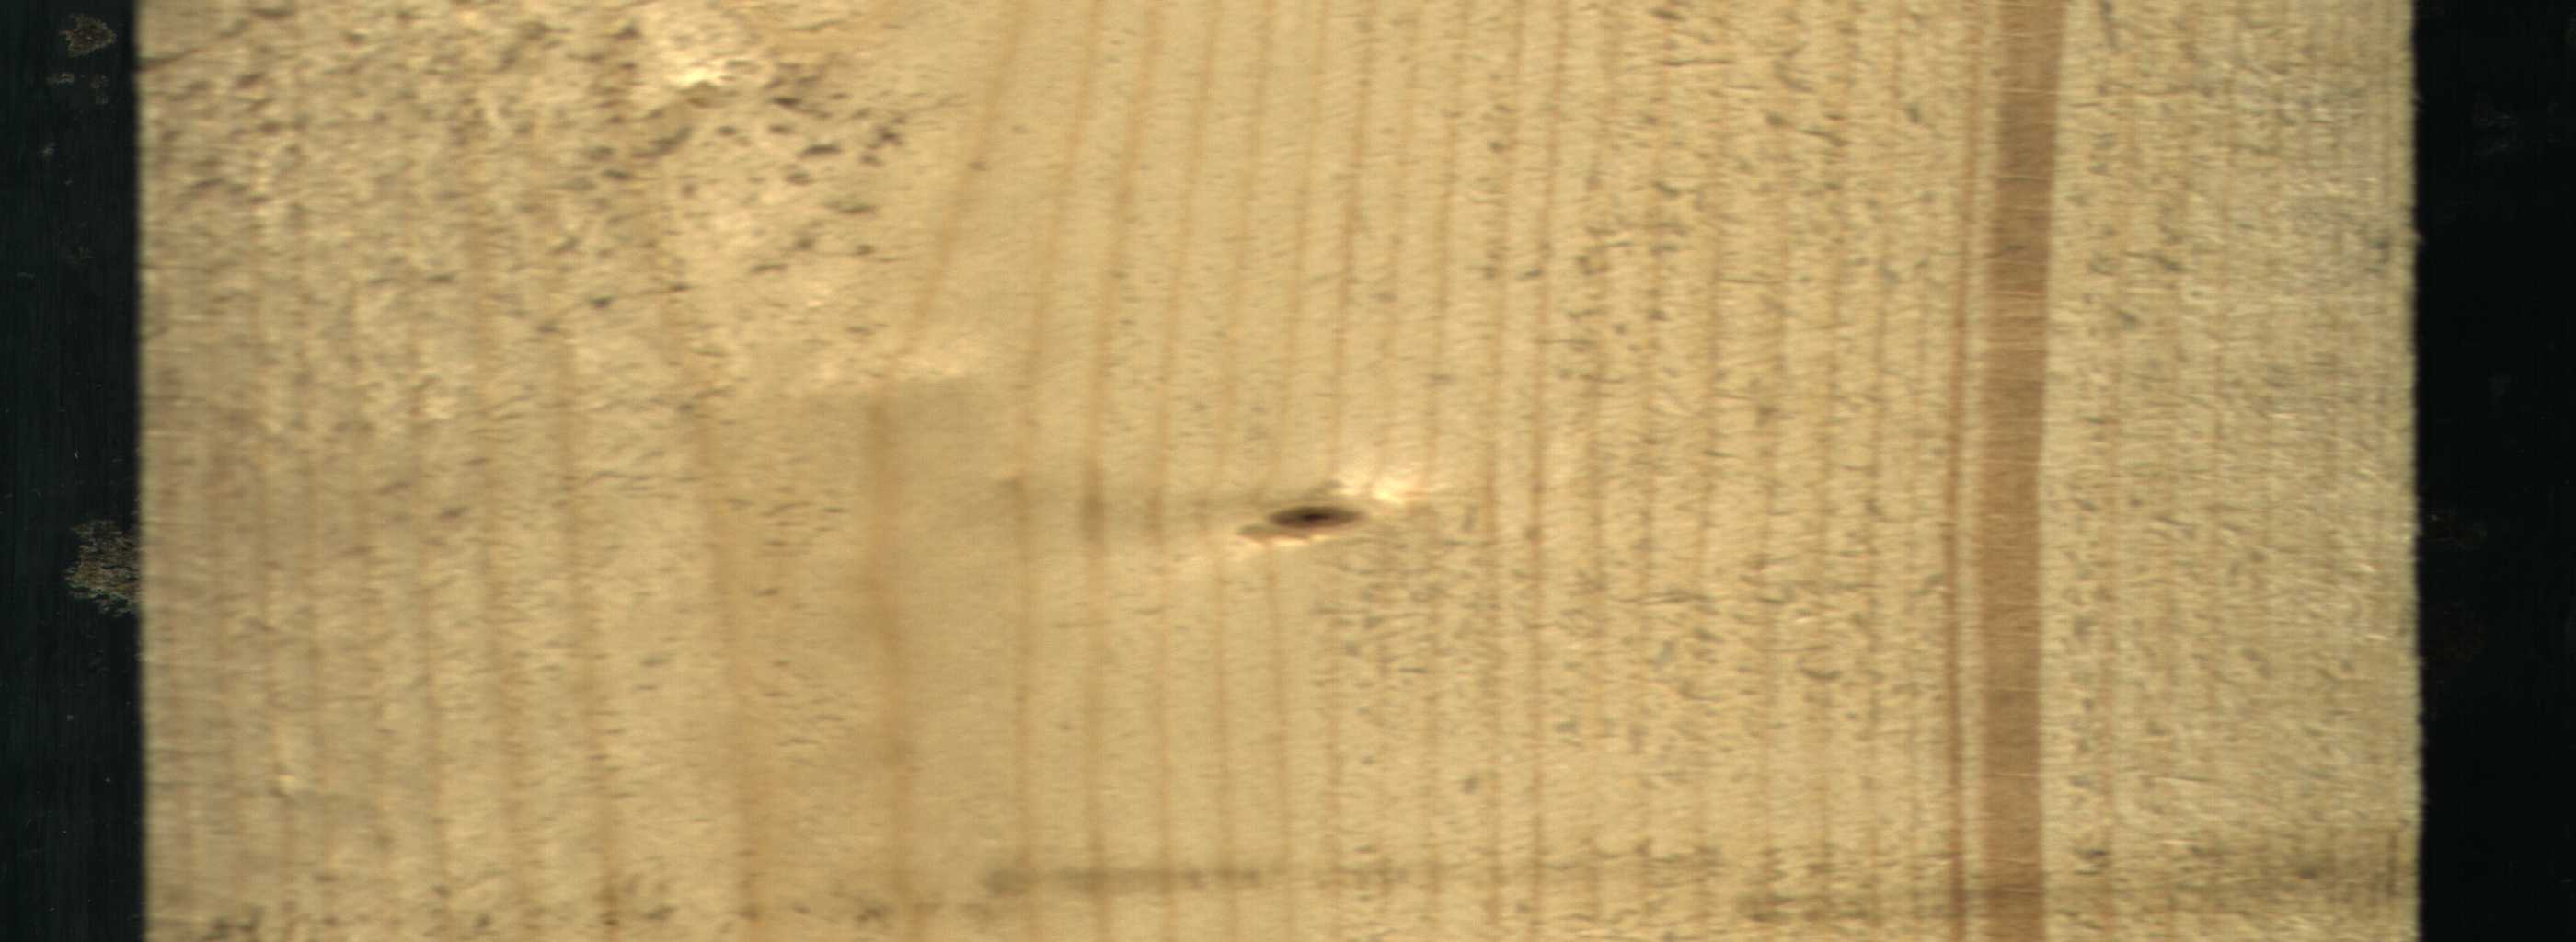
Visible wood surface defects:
Quartzity
Dead_Knot